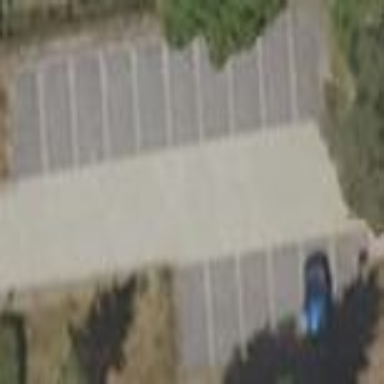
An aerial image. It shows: Parking area with surface.